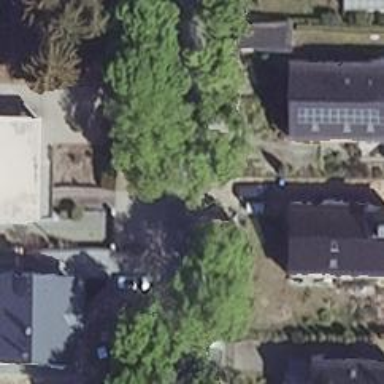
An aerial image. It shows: Driveway.